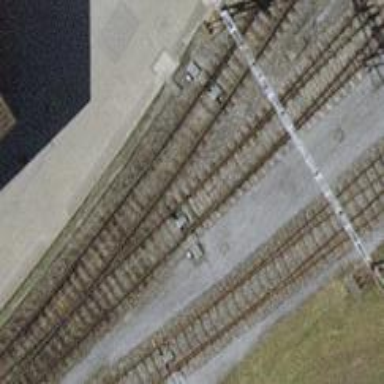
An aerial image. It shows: Railway switch.